Interaction volume radius: 5 \u00c5
Interaction volume height: 20 \u00c5
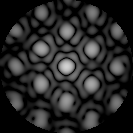
Disorder parameter: 0.2461